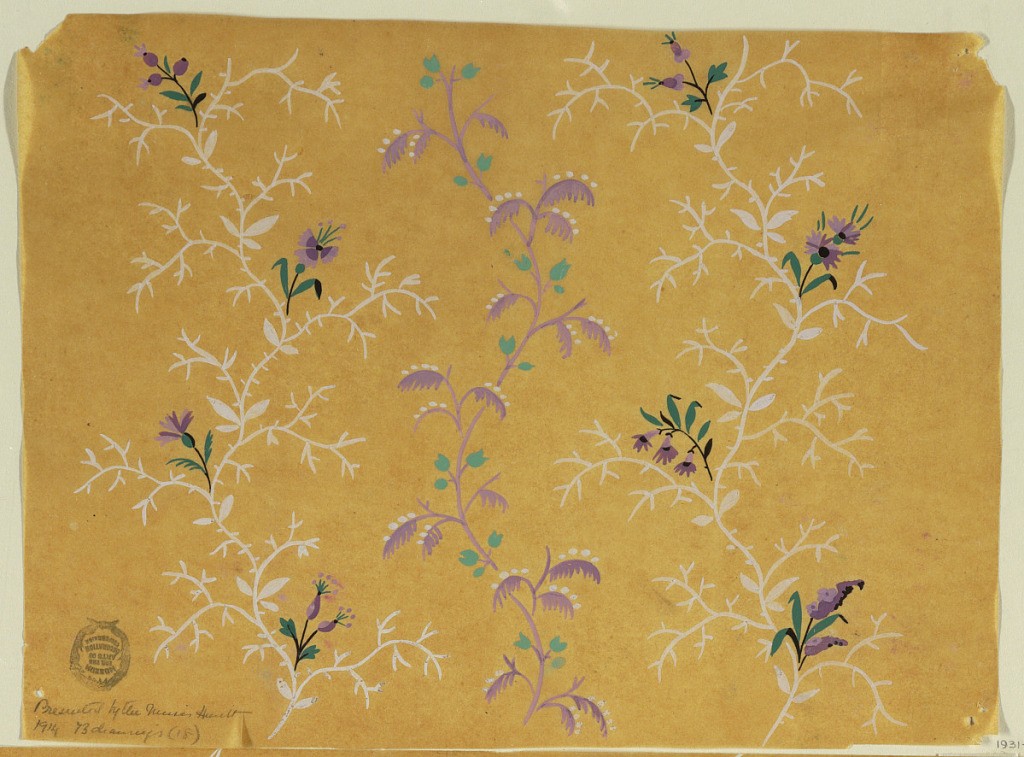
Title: Project for a woven fabric
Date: ca. 1820–30
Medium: Gouache colors on oiled tracing paper
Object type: Drawing
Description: Horizontal rectangle. Two white undulating vines, with lavender blossoms, flank a lavender vine with green blossoms.